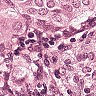
Metastatic tissue present: yes